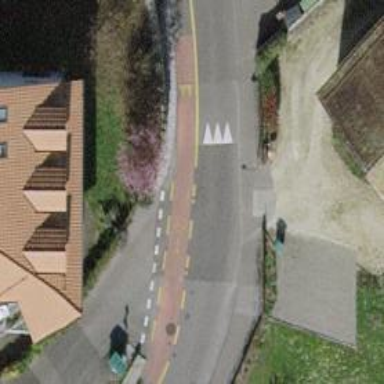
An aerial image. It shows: Residential road with asphalt surface. There is opposite lane cycleway on the left side.